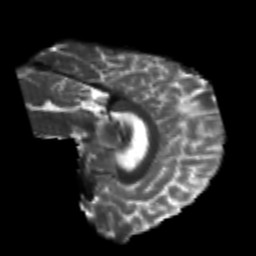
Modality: T2w
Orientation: sagittal
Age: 24
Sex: male
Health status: healthy
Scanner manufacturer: philips
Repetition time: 7.387 s
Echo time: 0.08599 s